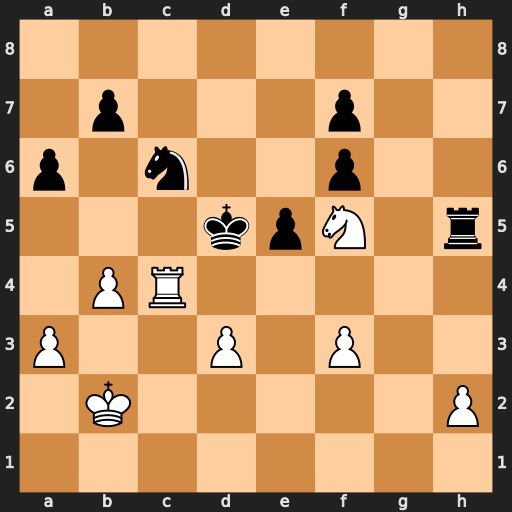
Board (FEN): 8/1p3p2/p1n2p2/3kpN1r/1PR5/P2P1P2/1K5P/8
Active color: w
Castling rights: -
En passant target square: -
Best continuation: Rc5+ Ke6 Ng7+